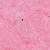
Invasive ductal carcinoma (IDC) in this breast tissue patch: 0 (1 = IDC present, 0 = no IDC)